Interaction volume radius: 5 \u00c5
Interaction volume height: 35 \u00c5
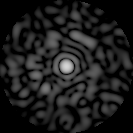
Disorder parameter: 0.8065